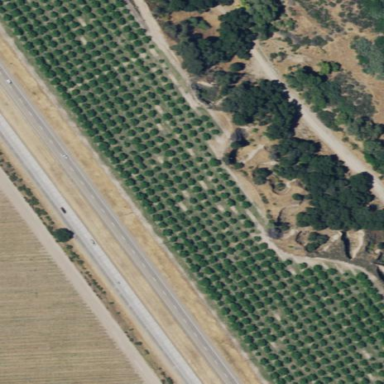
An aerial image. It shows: Orchard.